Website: apple
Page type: customer-info-address
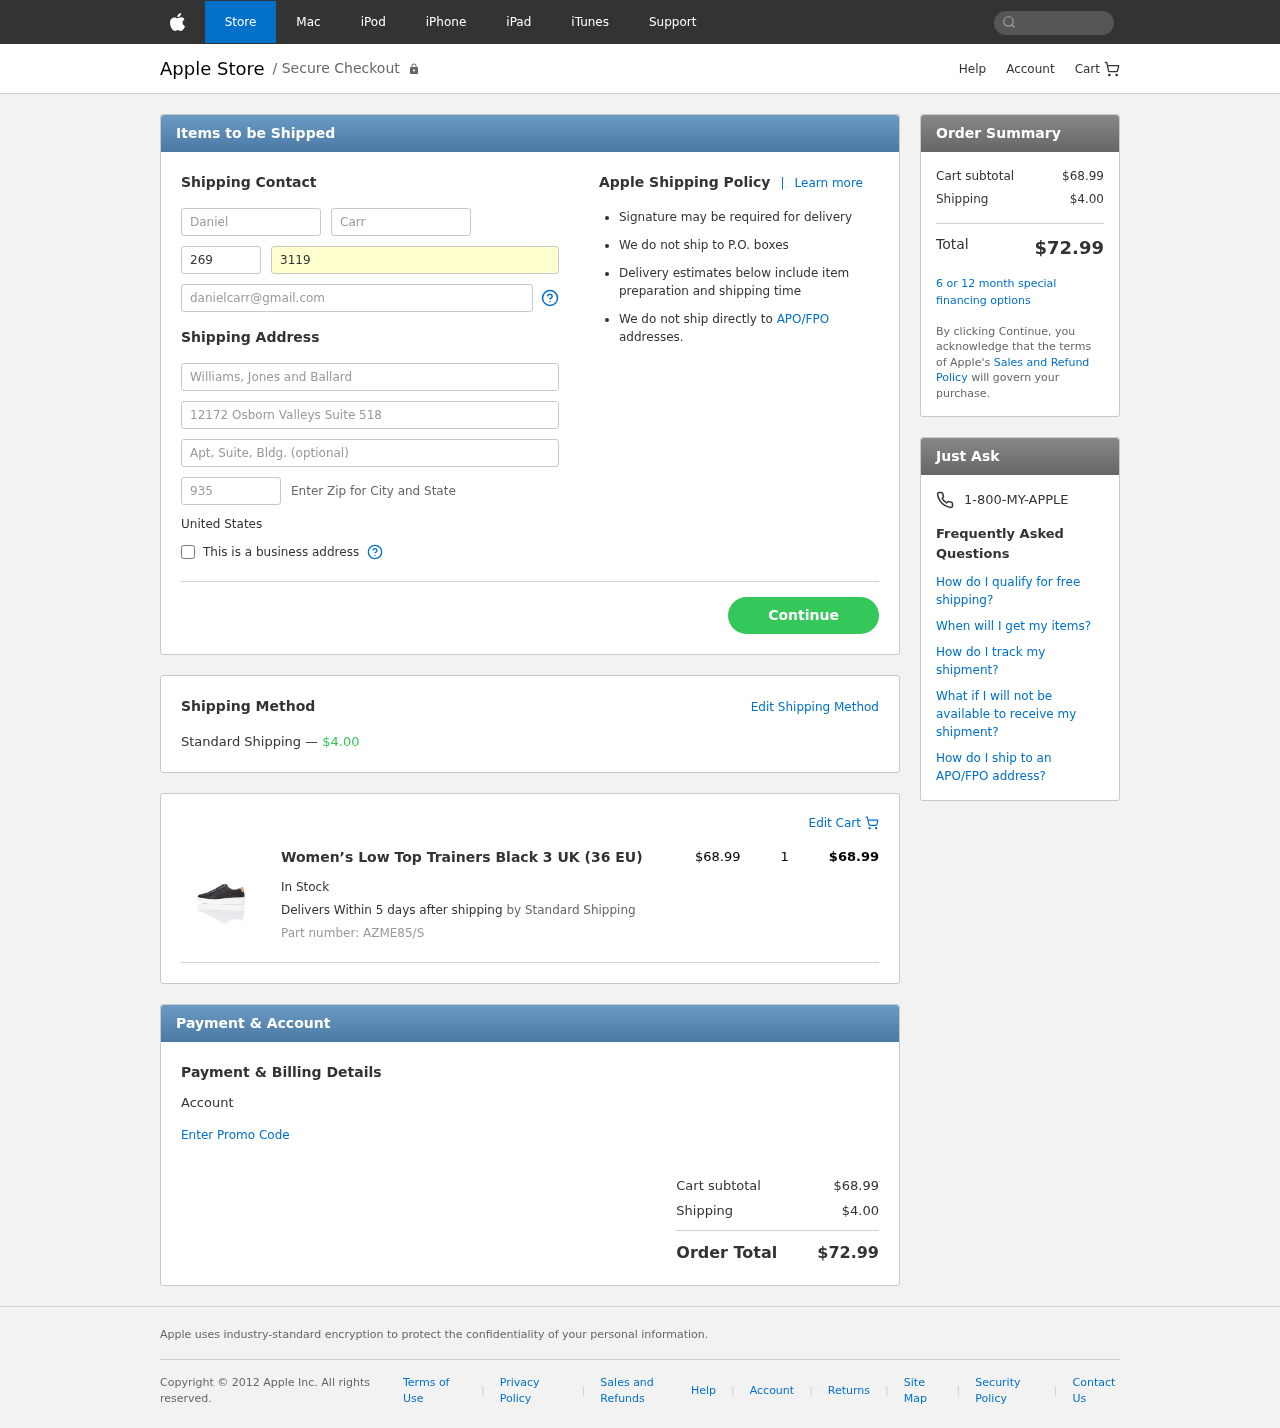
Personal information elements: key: PII_COUNTRY
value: United States
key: PII_FIRSTNAME
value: Daniel
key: PII_LASTNAME
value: Carr
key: PII_PHONE_AREA
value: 269
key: PII_PHONE_LINE
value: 3119
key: PII_EMAIL
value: danielcarr@gmail.com
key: PII_COMPANY
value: Williams, Jones and Ballard
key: PII_STREET
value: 12172 Osborn Valleys Suite 518
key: PII_POSTCODE
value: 93504
Product elements: key: PRODUCT1_NAME
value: Women’s Low Top Trainers Black 3 UK (36 EU)
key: PRODUCT1_PRICE
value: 68.99
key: PRODUCT1_QUANTITY
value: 1
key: PRODUCT1_SKU
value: AZME85/S
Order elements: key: ORDER_SHIPPING_COST
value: $4.00
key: ORDER_ITEM_TOTAL
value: $68.99
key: ORDER_SUBTOTAL
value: $68.99
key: ORDER_TOTAL
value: $72.99